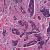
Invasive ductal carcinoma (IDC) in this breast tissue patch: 1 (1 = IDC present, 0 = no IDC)